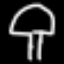
Label: mushroom